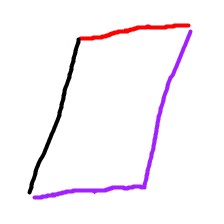
Shape: parallelogram